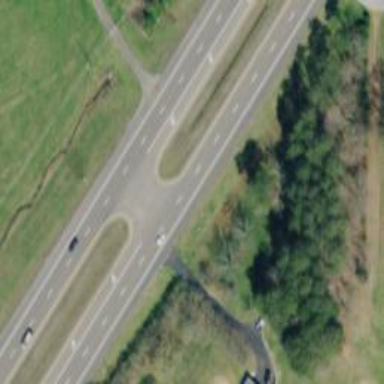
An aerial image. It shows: Trunk link highway.